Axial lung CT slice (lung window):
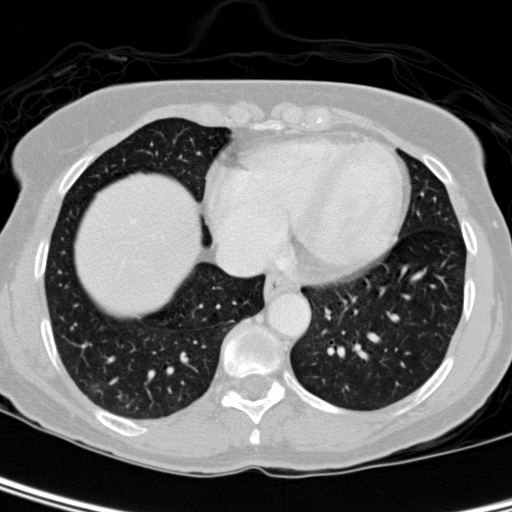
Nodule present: yes
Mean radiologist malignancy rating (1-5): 3